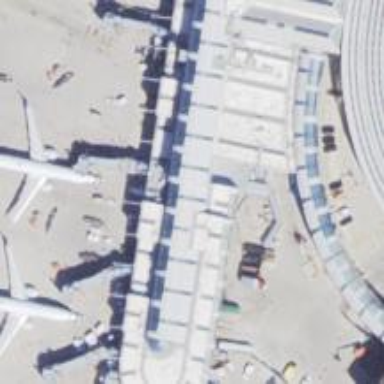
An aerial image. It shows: Information terminal.